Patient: sex M, age 52
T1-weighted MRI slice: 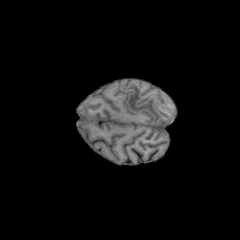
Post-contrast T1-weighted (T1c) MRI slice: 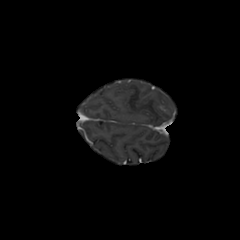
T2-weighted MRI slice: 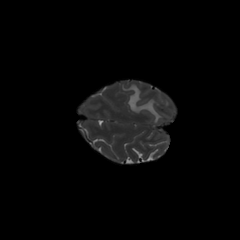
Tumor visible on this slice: yes
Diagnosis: Glioblastoma, IDH-wildtype
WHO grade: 4